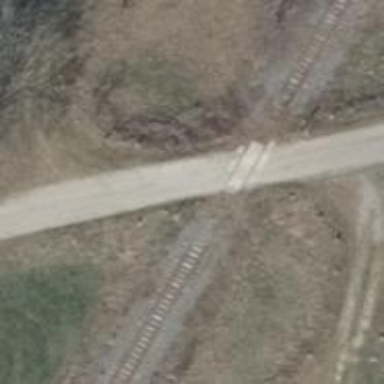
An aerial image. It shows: Railway level crossing.